Interaction volume radius: 5 \u00c5
Interaction volume height: 10 \u00c5
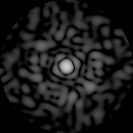
Disorder parameter: 0.7955